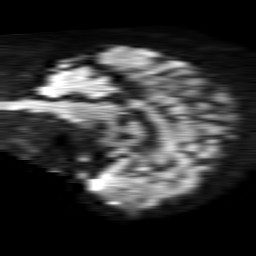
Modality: TRACE
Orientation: sagittal
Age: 49
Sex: male
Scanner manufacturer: philips
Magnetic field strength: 1.5 T
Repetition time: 4.6 s
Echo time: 0.09059 s